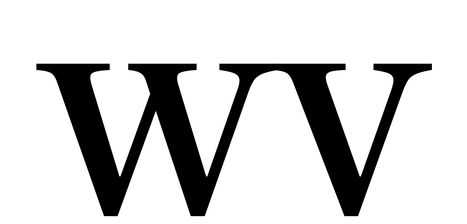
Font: LibreCaslonText_Regular